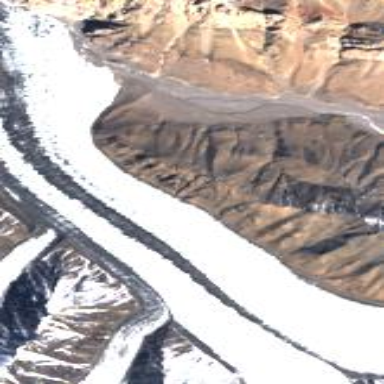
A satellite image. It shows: Stunning view of glacier.